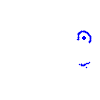
Particle: proton